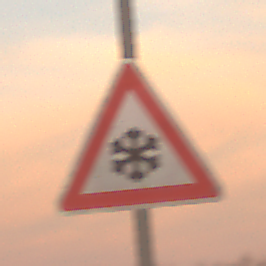
Verkehrszeichen: SchneeOderEisglaette
Umgebung: Outdoor, Nature
Tageszeit: SunriseSunset
Wetter: PartlyCloudy
Licht: Natural
Jahreszeit: NotSpecified
Kontrast: LowContrast